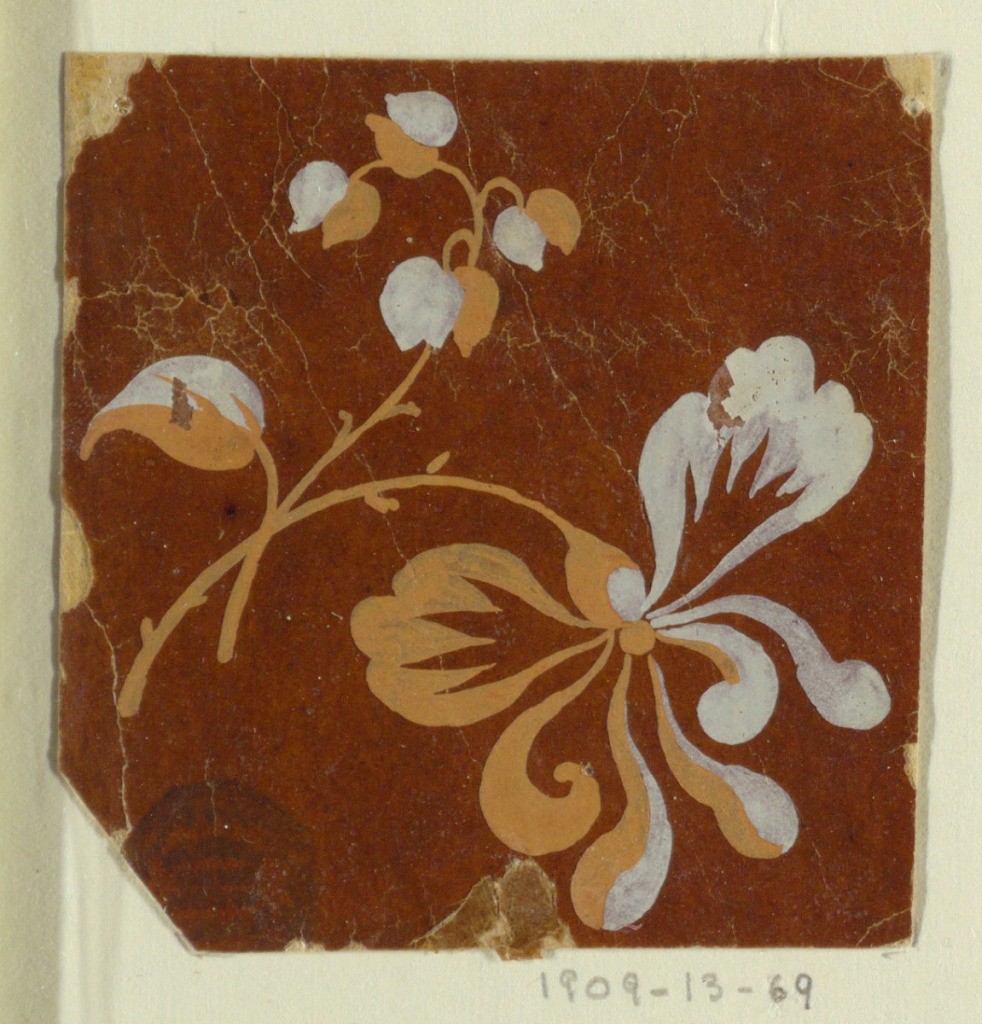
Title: Design for a Motif of a Woven Fabric
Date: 1815-1840
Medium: Gouache on oily traving paper, mounted
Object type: Drawing
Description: A lily of the valley spray a bough with a leaf and a fantastical blossom.